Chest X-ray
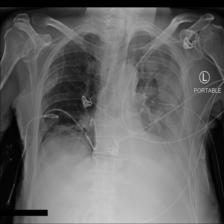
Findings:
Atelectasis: negative
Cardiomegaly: negative
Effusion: negative
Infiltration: negative
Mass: negative
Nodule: negative
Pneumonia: negative
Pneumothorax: negative
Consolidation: negative
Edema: negative
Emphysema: negative
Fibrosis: negative
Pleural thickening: negative
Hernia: negative